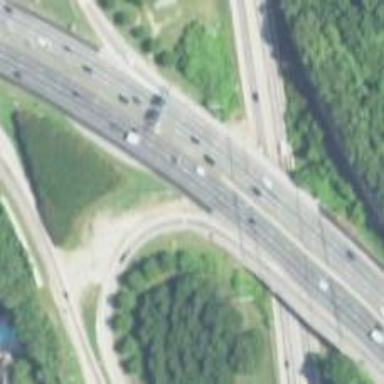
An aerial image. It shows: Motorway junction.